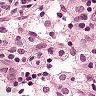
Metastatic tissue present: no